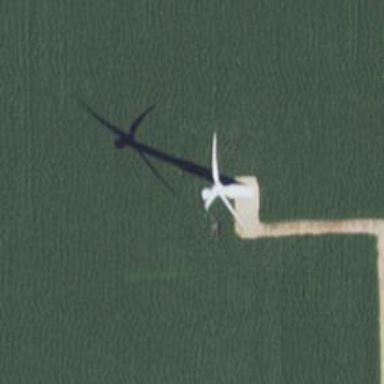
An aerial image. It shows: Wind turbine generating power.